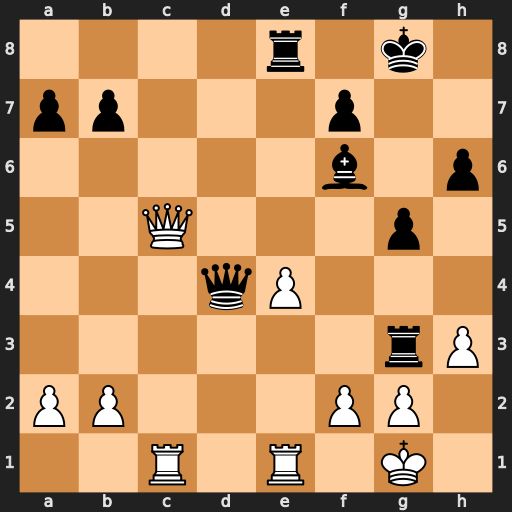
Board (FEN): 4r1k1/pp3p2/5b1p/2Q3p1/3qP3/6rP/PP3PP1/2R1R1K1
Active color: w
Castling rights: -
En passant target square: -
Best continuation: Qxd4 Bxd4 Rcd1